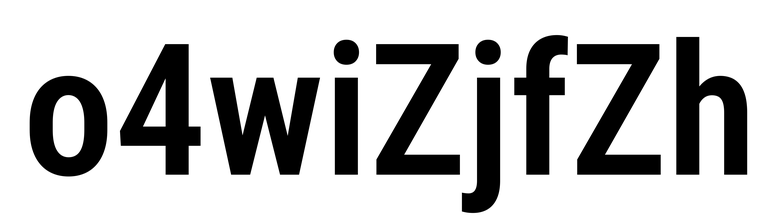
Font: Roboto_Condensed_SemiBold